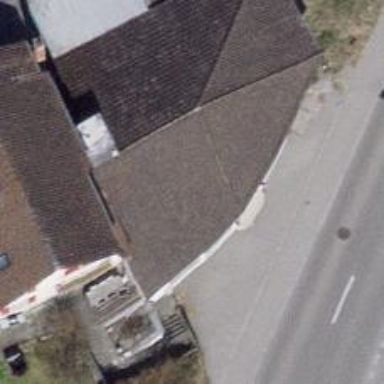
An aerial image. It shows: Restaurant.